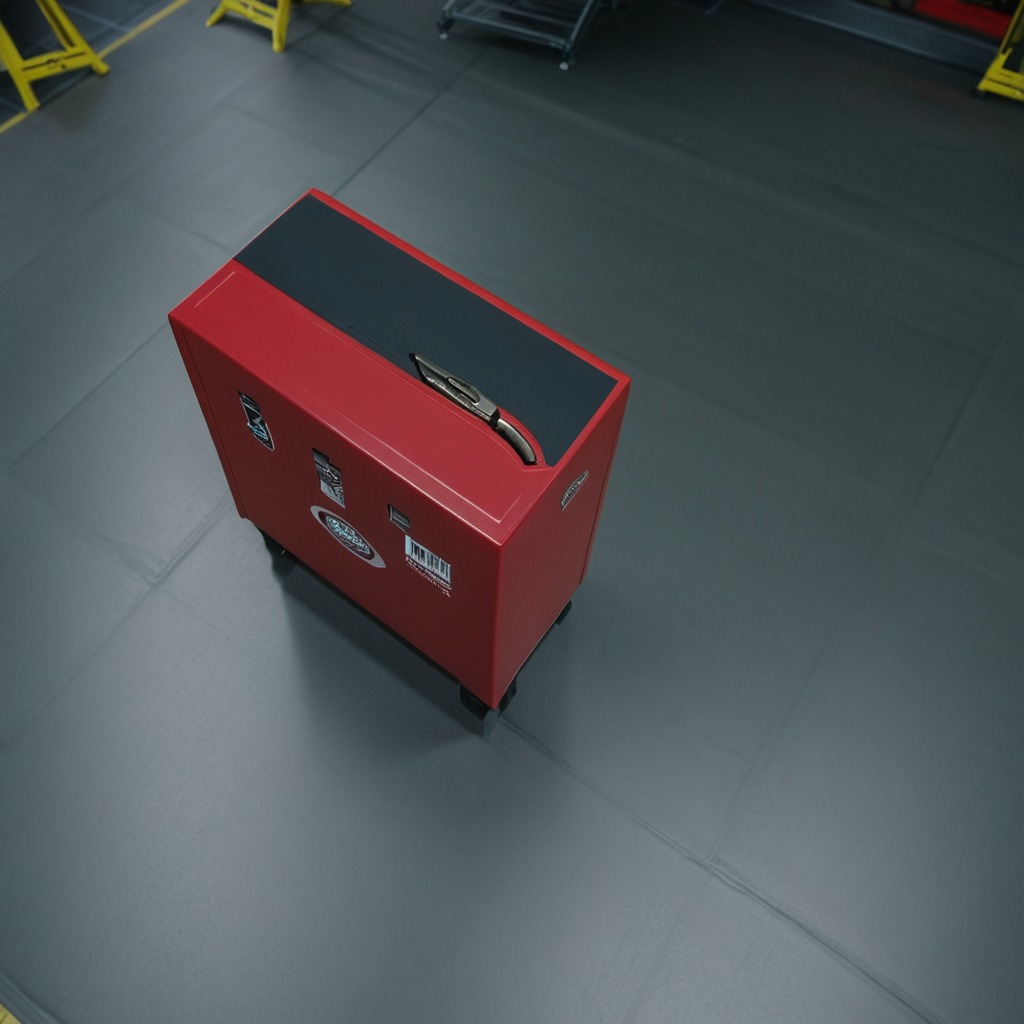
A utility knife is lying on a toolbox surface in an airplane hangar workshop 8K.